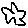
Label: star